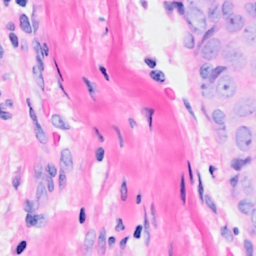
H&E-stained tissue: Breast